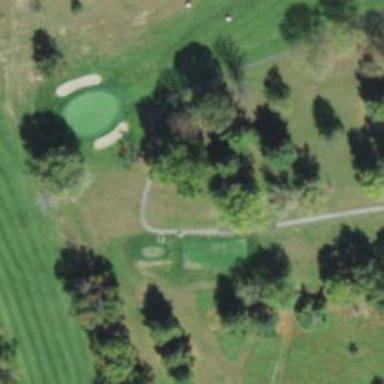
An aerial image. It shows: Service road designated as golf cart path.